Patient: sex M, age 67
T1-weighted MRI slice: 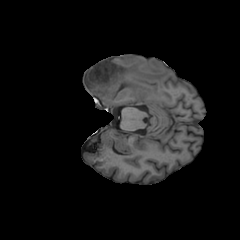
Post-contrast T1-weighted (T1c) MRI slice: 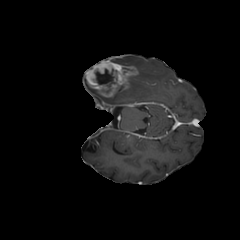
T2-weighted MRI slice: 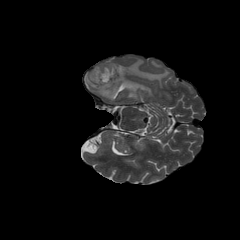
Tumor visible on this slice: yes
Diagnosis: Glioblastoma, IDH-wildtype
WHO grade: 4